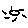
Label: sun